Field crop: maize
Growth stage: 2
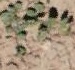
Species: convolvulus